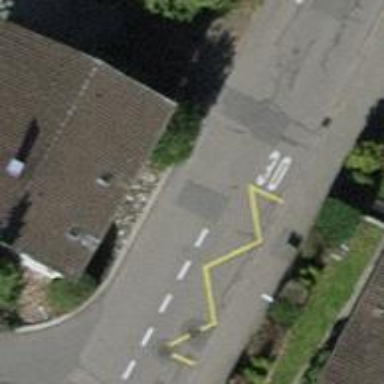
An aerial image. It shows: Public transport stop position.